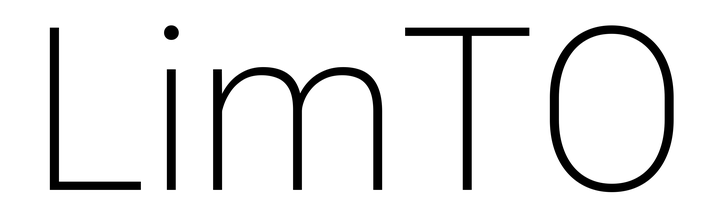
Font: Roboto_ExtraLight